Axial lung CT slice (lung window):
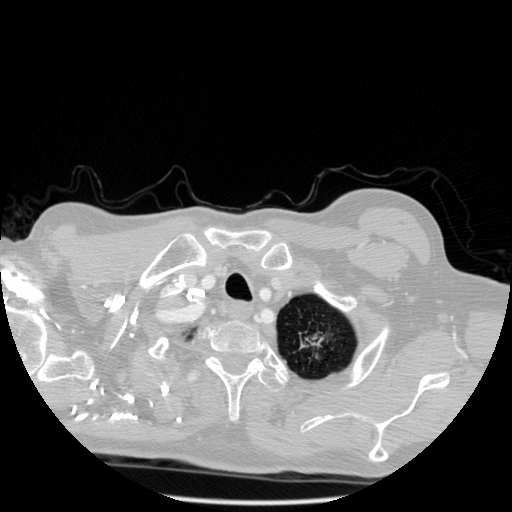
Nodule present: yes
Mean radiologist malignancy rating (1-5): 4.667